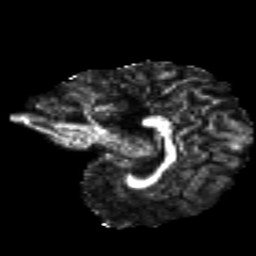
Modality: FA
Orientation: sagittal
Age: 21
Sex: female
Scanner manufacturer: siemens
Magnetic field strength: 3 T
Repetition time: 8.8 s
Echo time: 0.085 s